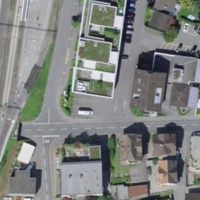
EUNIS habitat code: 54
Species observed at this site:
Trifolium pratense
Geranium robertianum
Silene latifolia